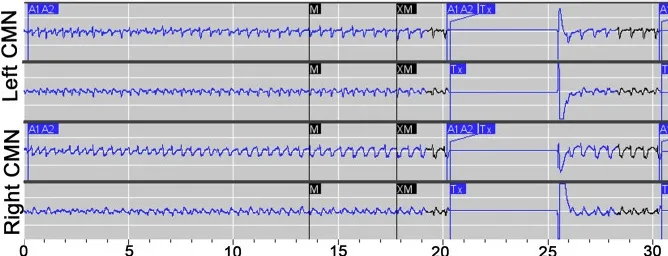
Electrophysiological characteristics of prolonged absence and GTC seizures. (B) Example of a prolonged electroclinical absence seizure stored the NeuroPace Patient Data Management System, detected by device (A1, A2) and noted by patient's family with magnet swipe (M), with responsive therapy delivered (Tx).
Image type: electrography (ekg)